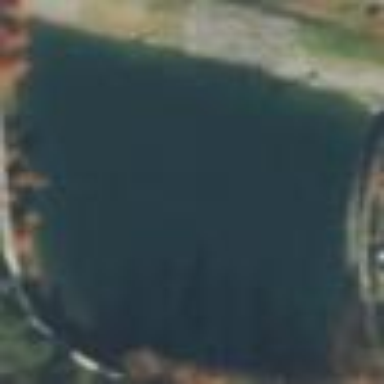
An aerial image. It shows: Pond surrounded by natural water.